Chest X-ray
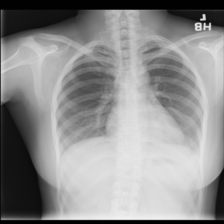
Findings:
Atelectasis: negative
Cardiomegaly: negative
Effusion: negative
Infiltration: negative
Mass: negative
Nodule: negative
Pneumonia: negative
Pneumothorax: negative
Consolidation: negative
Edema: negative
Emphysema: negative
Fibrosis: negative
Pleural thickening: negative
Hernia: negative